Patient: sex F, age 44
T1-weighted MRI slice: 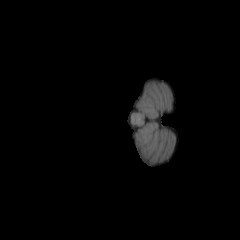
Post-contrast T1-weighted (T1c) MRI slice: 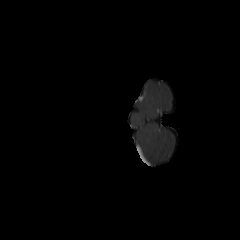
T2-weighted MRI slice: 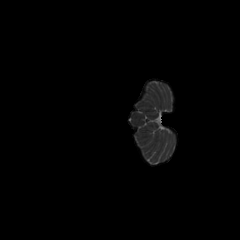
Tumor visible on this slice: no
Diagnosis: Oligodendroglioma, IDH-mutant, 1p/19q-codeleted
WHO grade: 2